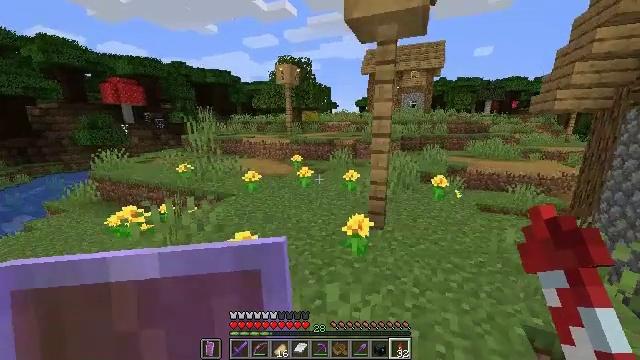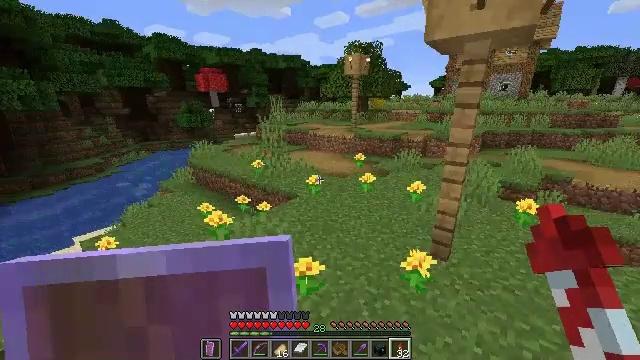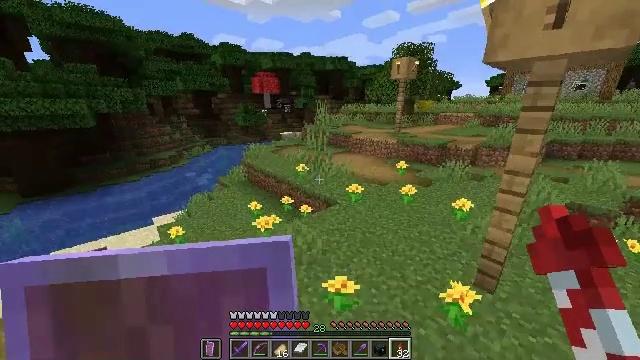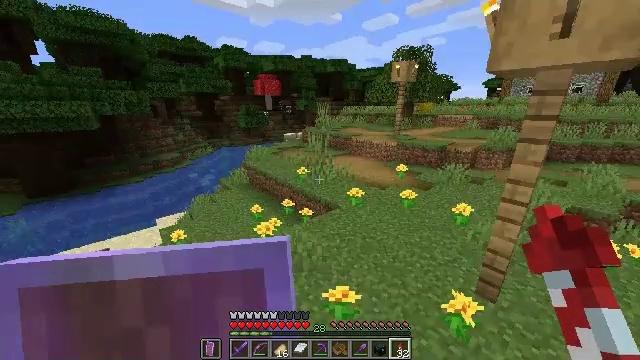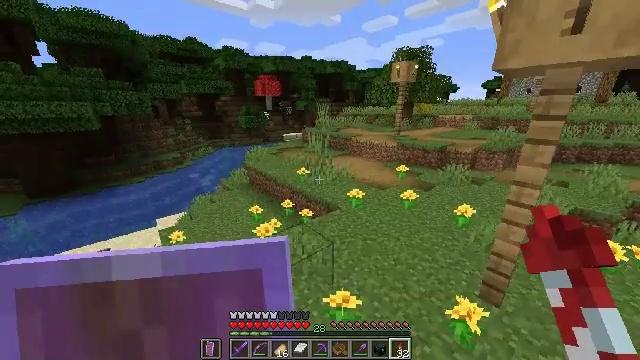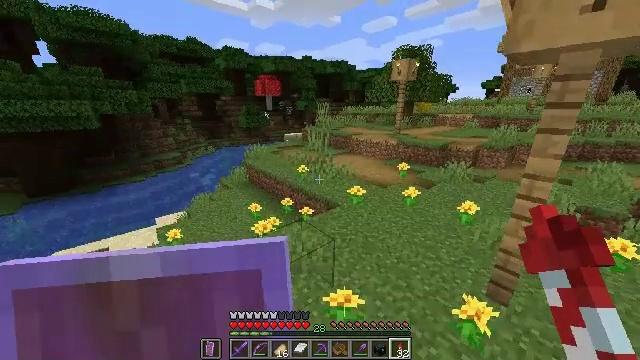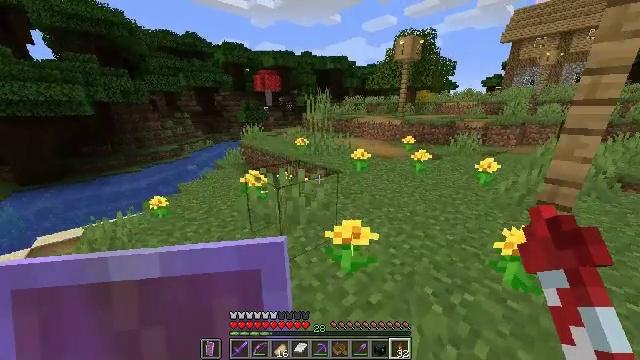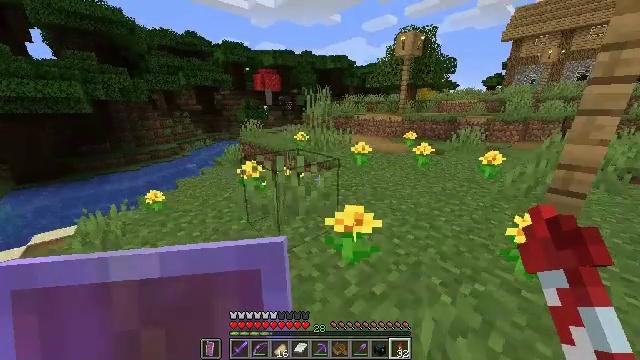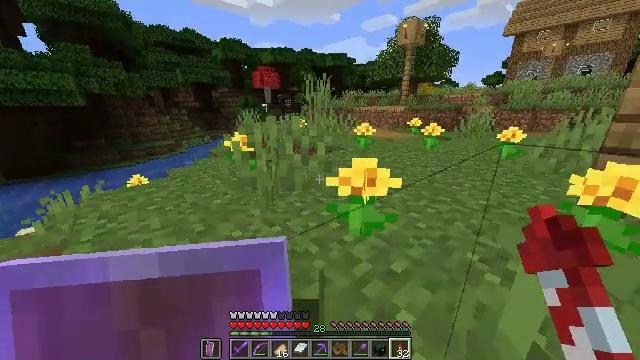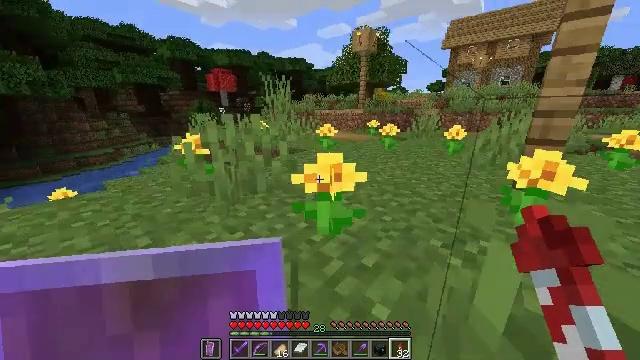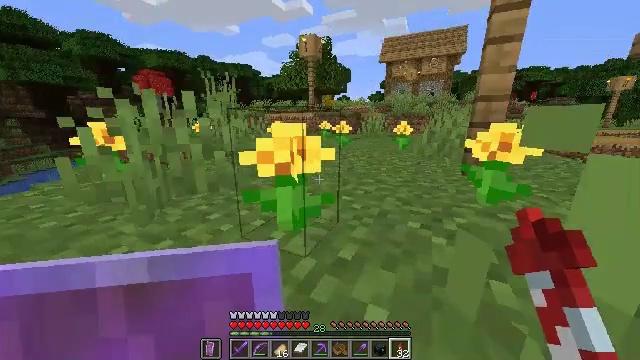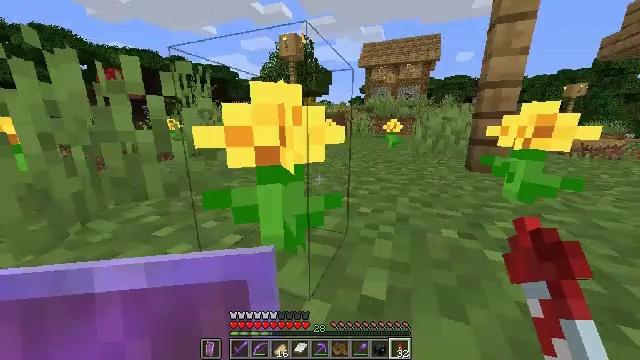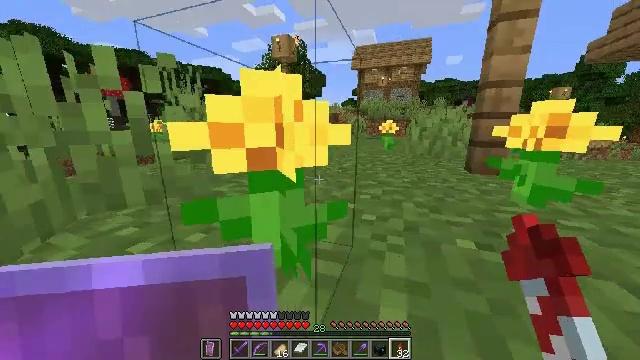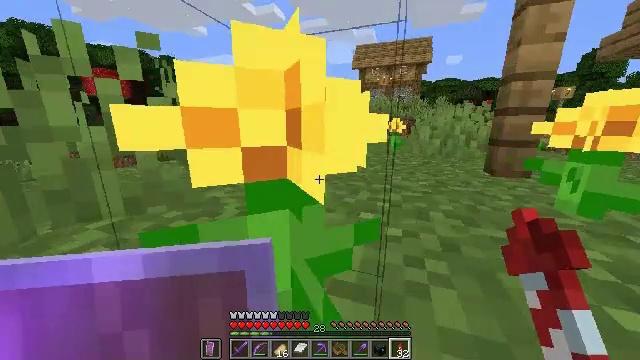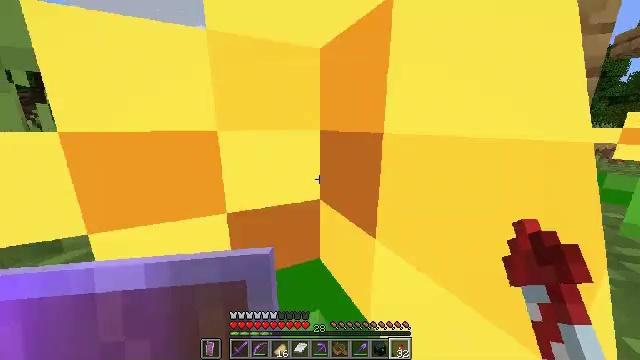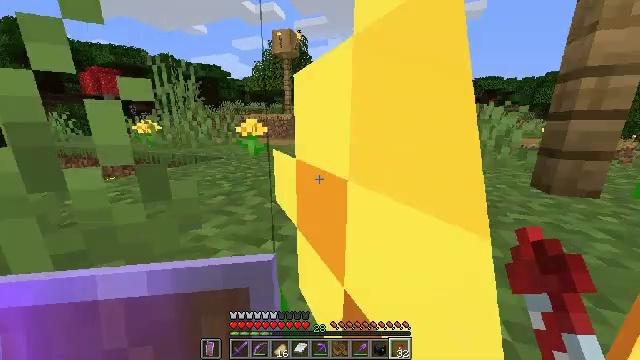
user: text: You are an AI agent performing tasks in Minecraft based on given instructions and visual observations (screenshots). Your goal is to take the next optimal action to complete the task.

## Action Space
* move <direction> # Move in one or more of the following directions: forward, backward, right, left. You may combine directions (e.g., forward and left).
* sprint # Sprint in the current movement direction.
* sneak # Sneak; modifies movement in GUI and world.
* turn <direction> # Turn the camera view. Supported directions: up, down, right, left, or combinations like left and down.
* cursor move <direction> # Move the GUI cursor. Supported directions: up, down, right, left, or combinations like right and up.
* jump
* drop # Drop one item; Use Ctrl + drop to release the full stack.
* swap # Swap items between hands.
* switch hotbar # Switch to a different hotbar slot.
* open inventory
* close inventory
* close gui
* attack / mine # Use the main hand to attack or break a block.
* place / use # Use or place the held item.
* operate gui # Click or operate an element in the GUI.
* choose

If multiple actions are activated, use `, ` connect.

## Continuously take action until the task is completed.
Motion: motion action
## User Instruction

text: Break the grass path to collect materials.
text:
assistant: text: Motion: move forward, sprint, turn left and down
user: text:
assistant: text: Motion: move forward, sprint, turn left
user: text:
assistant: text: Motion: move forward, sprint
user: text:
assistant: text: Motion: move forward, sprint, jump
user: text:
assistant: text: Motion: move forward, sprint, jump
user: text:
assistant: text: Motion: move forward, sprint, jump
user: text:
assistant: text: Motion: move forward, sprint, jump
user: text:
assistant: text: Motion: move forward, sprint, jump
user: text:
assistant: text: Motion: move forward, sprint, turn right and up, jump
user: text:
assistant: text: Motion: move forward, sprint, turn right and up
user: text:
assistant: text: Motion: move forward, sprint, turn right and up
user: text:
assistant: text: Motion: move forward, sprint, turn right
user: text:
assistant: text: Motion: move forward, sprint
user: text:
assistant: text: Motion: move forward, sprint
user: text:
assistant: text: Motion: move forward, sprint
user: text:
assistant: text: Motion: move forward, sprint
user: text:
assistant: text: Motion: move forward, sprint
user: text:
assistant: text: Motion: move forward, sprint
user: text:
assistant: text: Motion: move forward, sprint
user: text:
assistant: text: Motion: move forward, sprint
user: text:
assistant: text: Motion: move forward, sprint
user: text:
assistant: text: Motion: move forward, sprint
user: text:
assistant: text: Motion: move forward, sprint
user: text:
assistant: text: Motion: move forward, sprint
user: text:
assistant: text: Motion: move forward, sprint
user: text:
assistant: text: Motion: move forward, sprint
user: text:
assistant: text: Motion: move forward, sprint
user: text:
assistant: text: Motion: move forward, sprint
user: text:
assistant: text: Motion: move forward, sprint
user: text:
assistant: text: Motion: move forward, sprint, turn right